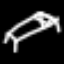
Label: bed